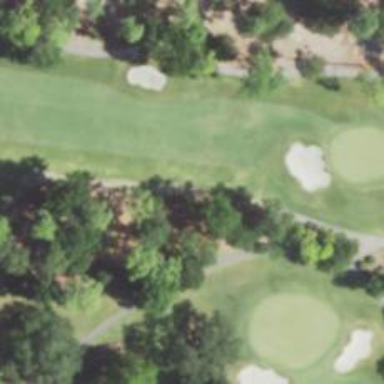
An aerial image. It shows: Golf cartpath that is also road path.